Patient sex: F
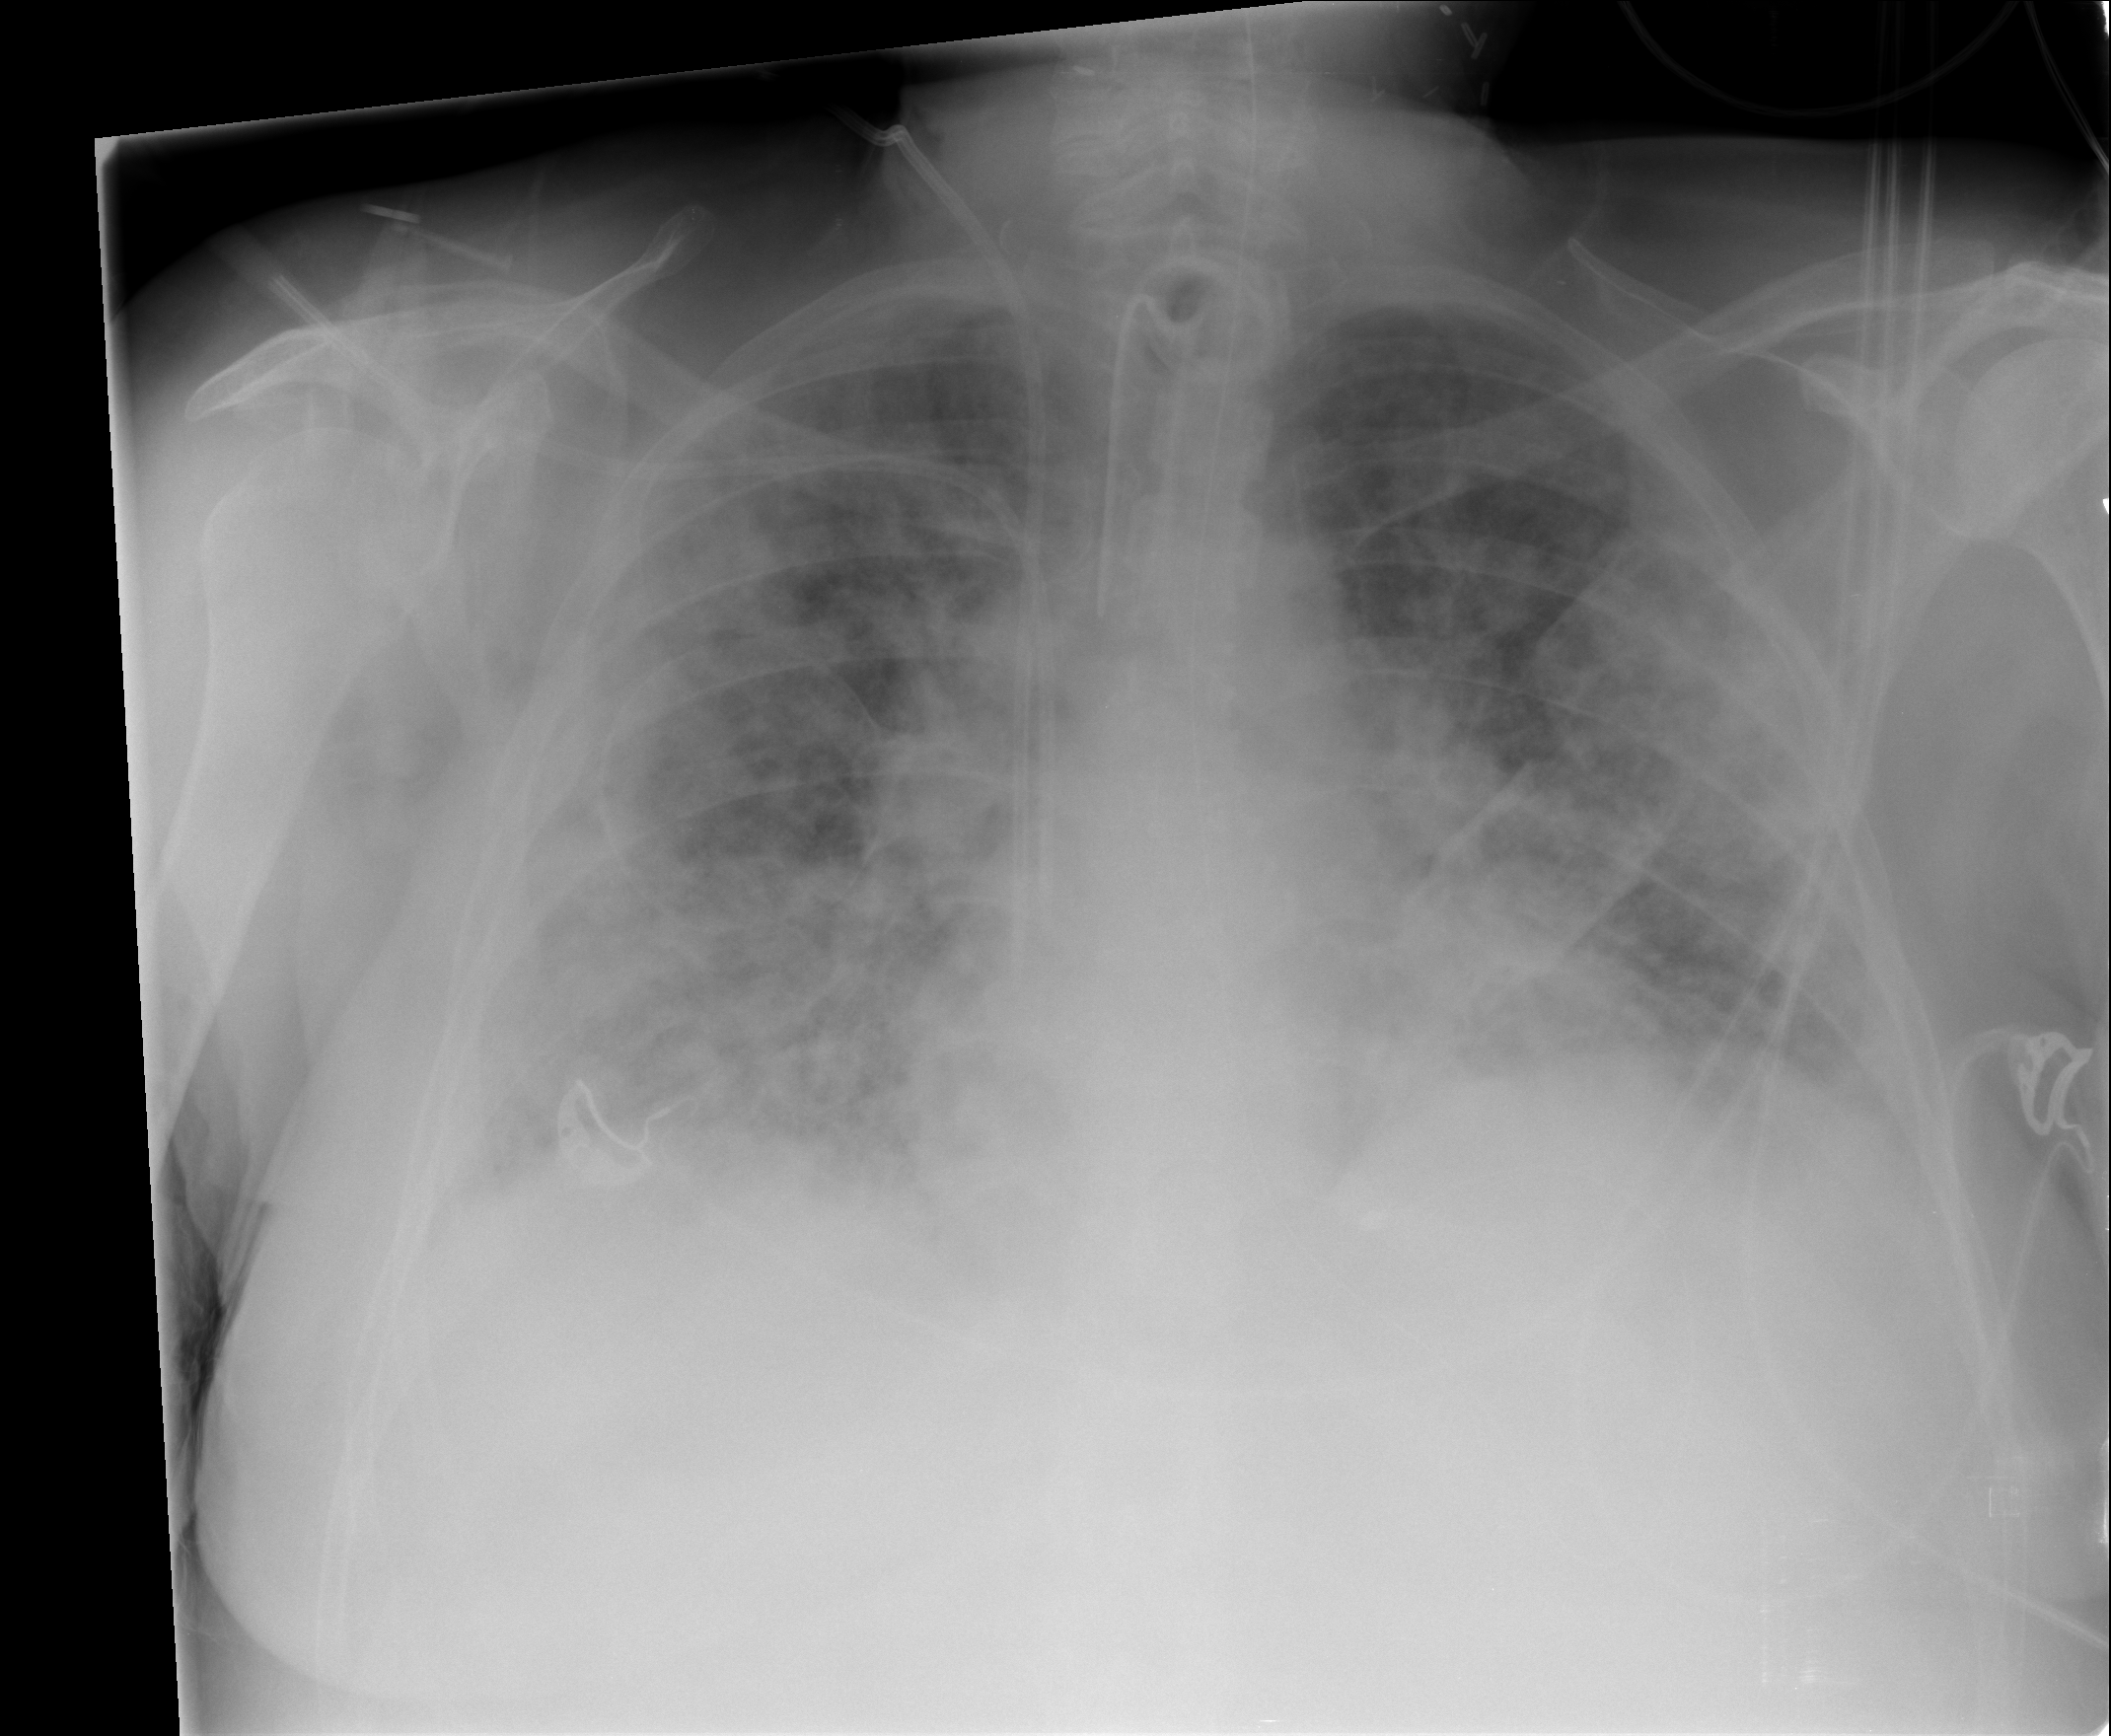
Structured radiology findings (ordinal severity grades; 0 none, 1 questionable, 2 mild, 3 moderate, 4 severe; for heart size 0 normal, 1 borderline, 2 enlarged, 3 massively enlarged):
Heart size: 1
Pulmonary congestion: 3
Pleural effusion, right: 2
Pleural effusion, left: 2
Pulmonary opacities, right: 3
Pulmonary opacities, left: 3
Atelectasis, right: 2
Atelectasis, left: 2